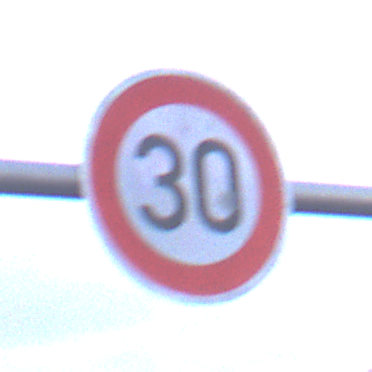
Verkehrszeichen: Geschwindigkeit30
Umgebung: Outdoor, Suburban
Tageszeit: SunriseSunset
Wetter: PartlyCloudy
Licht: Natural
Jahreszeit: NotSpecified
Kontrast: LowContrast